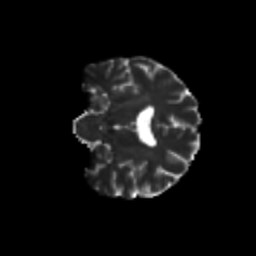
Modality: T2w
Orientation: coronal
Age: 30
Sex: male
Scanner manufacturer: siemens
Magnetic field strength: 3 T
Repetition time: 8.6 s
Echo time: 0.095 s